Interaction volume radius: 10 \u00c5
Interaction volume height: 20 \u00c5
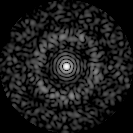
Disorder parameter: 0.8404